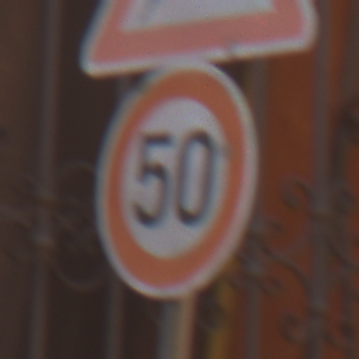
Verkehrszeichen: Geschwindigkeit50
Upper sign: WildwechselLinks
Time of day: MorningAfternoon
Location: Outdoor (Urban)
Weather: Clear
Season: NotSpecified
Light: Natural